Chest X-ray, AP view. Patient: 51 years old, sex F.
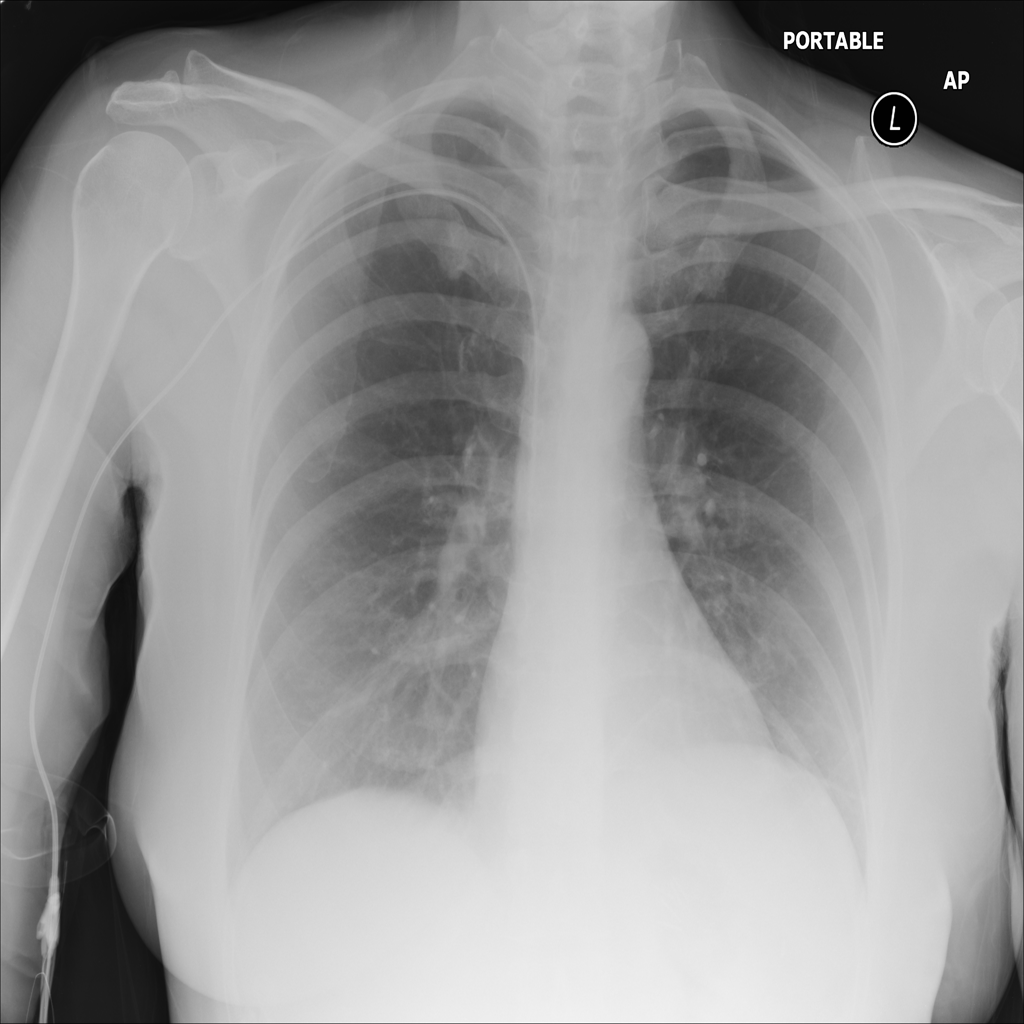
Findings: No Finding